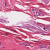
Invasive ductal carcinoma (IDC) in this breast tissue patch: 0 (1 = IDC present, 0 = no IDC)